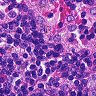
Metastatic tissue present: no